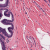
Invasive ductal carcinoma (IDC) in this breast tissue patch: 0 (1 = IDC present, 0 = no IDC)